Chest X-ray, PA view. Patient: 59 years old, sex M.
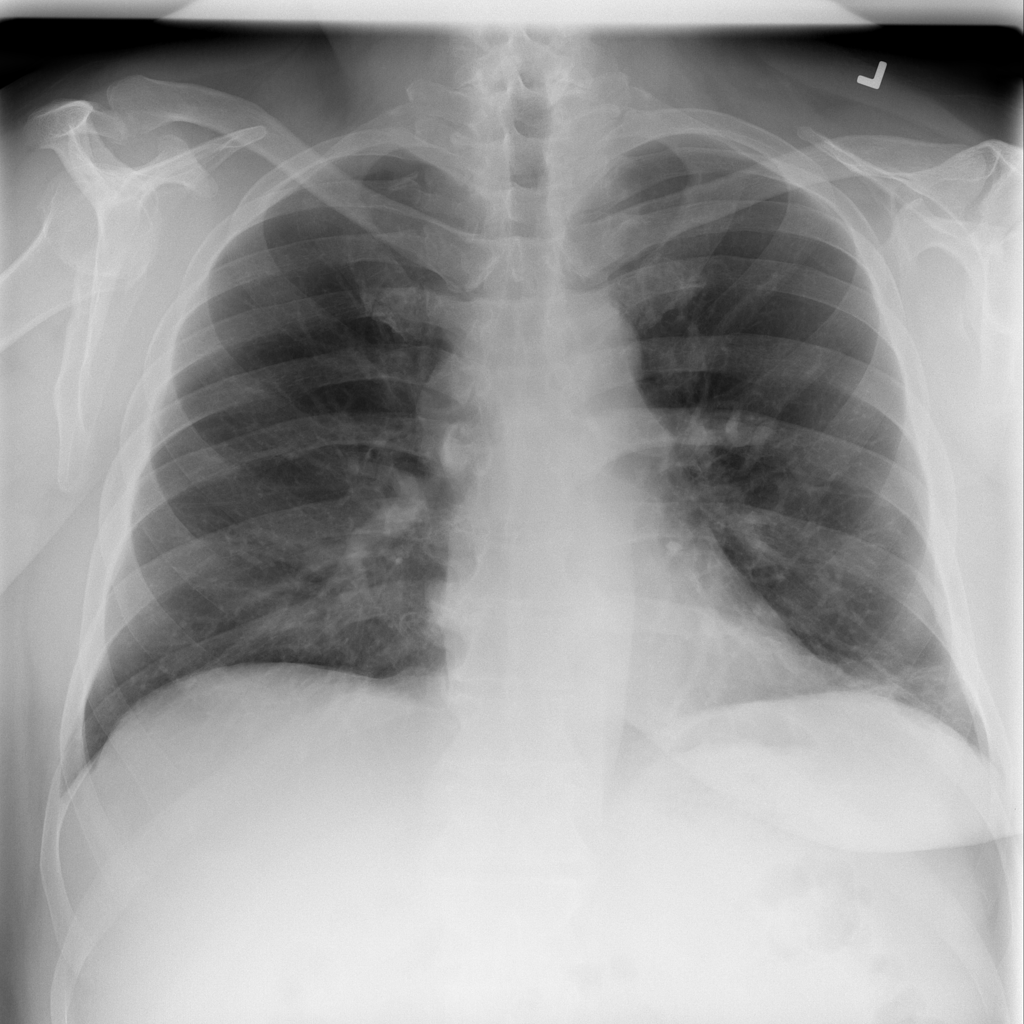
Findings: No Finding